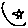
Label: star